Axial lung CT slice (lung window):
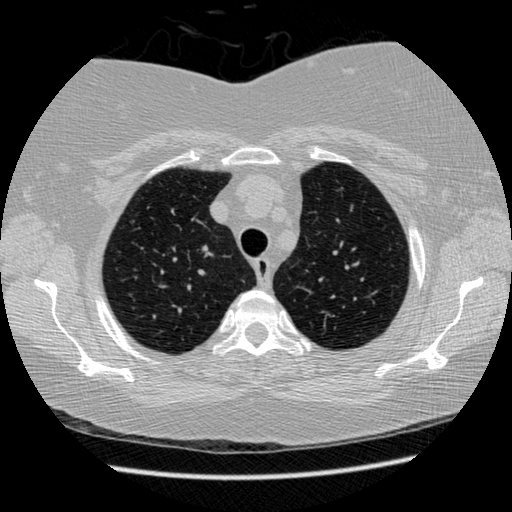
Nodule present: no